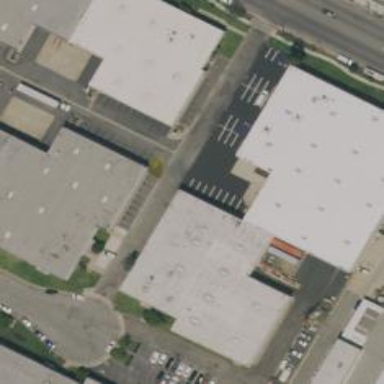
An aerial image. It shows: Warehouse.